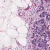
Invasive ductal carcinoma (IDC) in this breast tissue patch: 1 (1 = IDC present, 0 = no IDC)